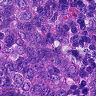
Metastatic tissue present: yes